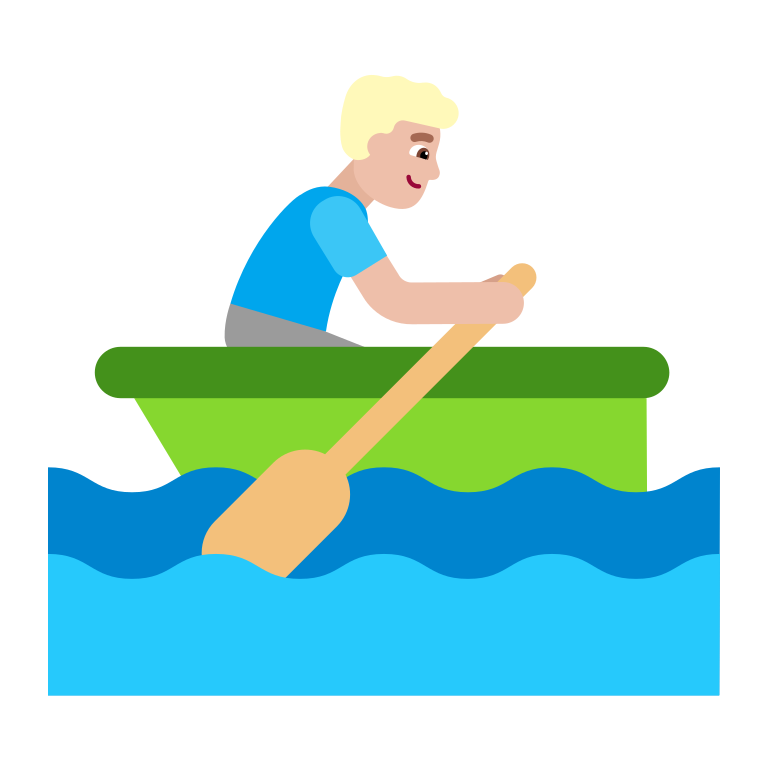
man rowing boat flat  light